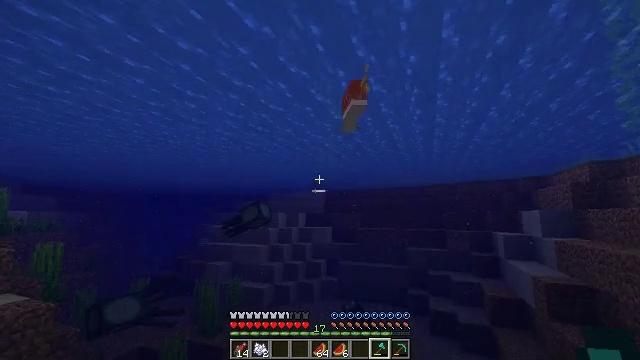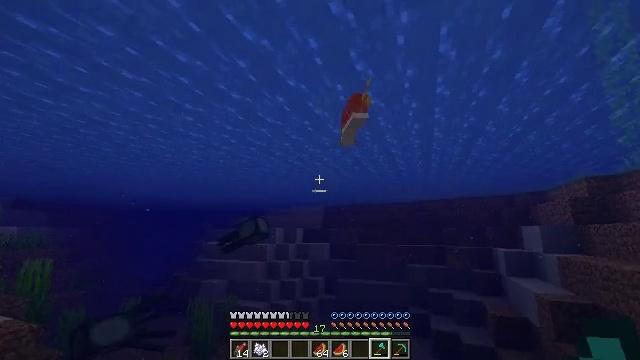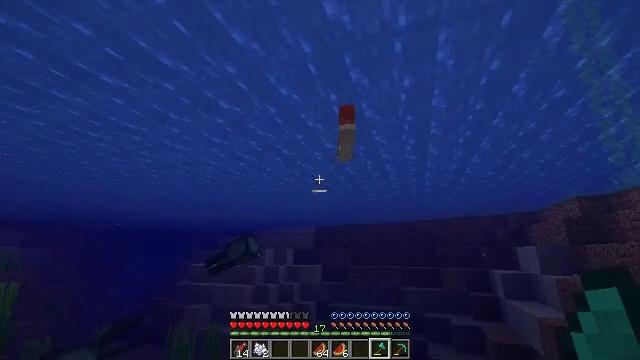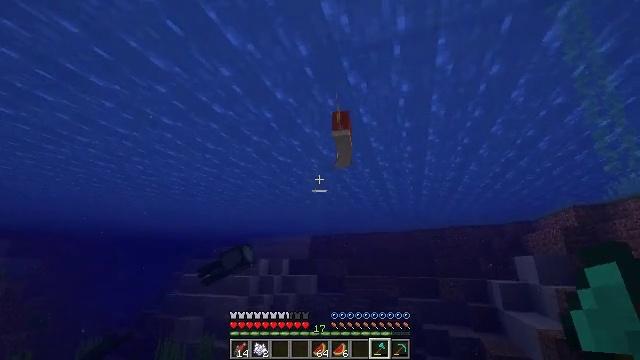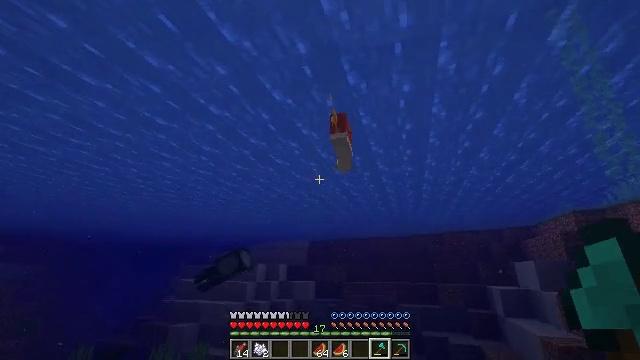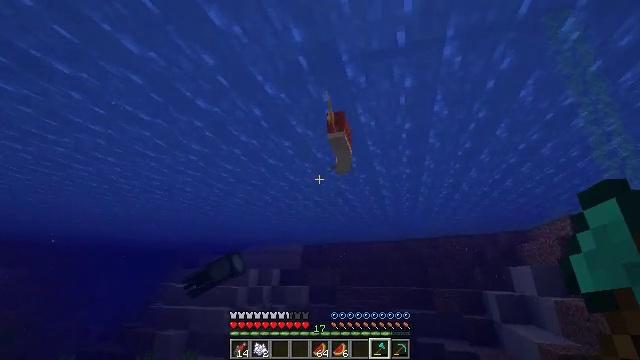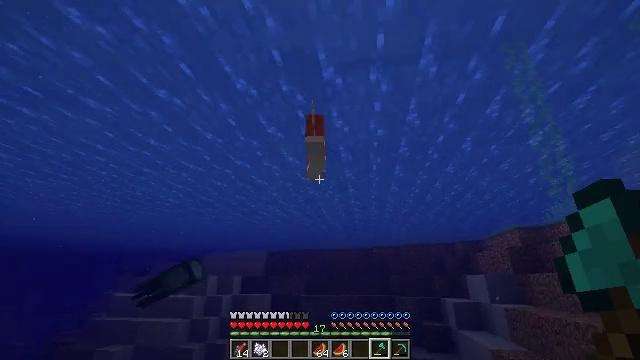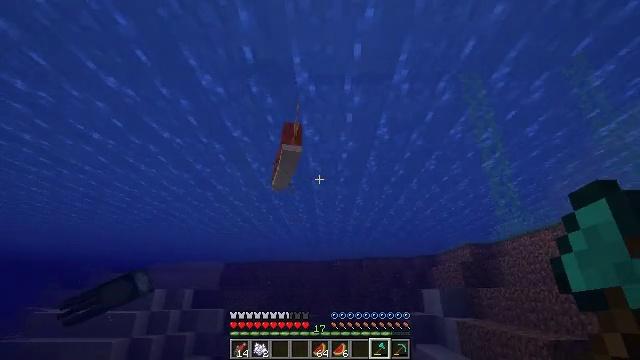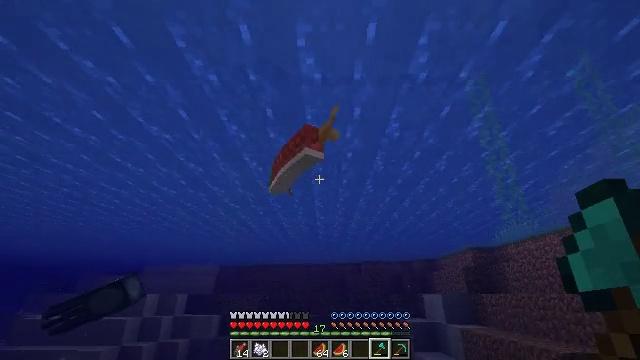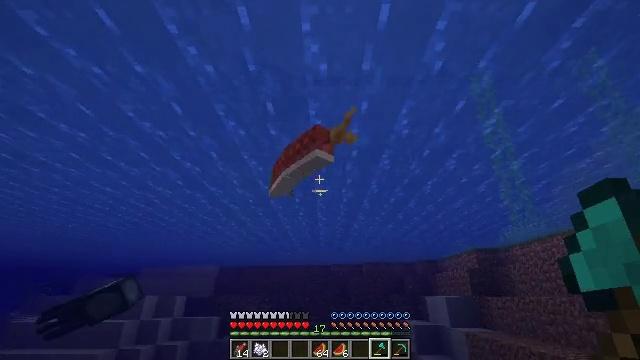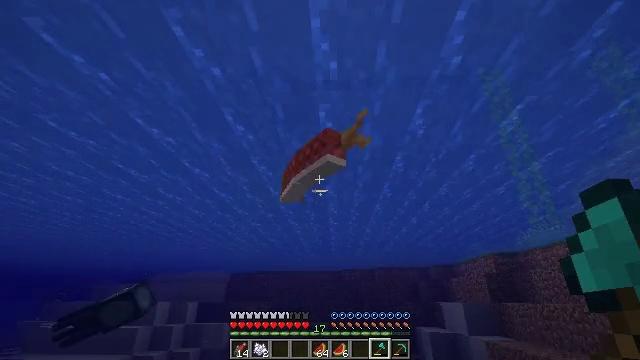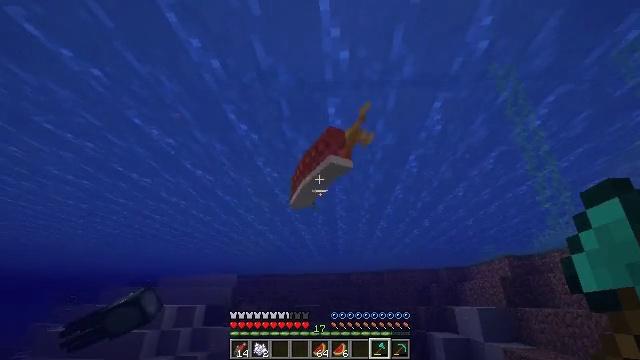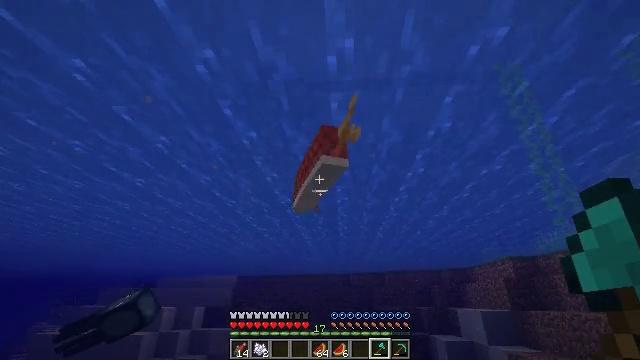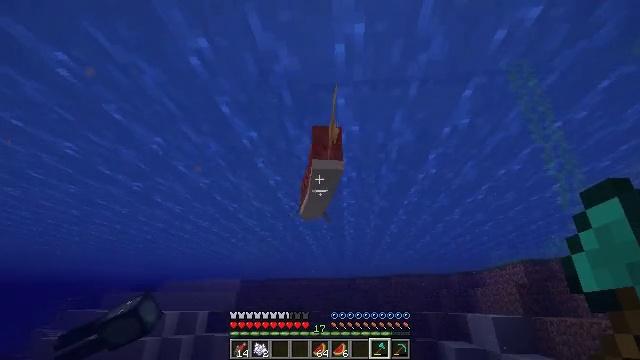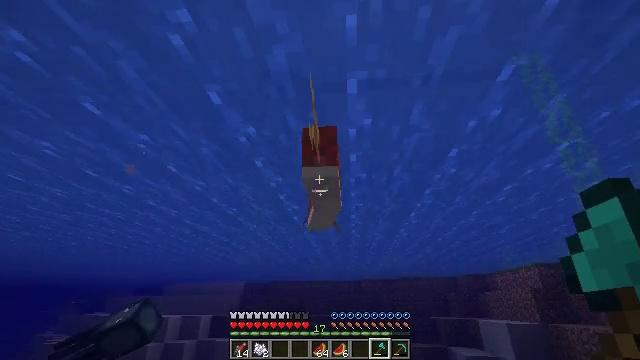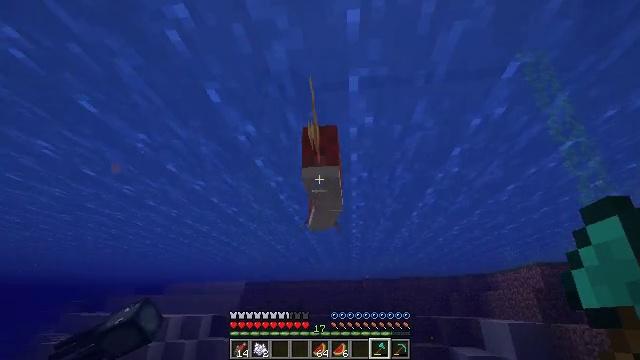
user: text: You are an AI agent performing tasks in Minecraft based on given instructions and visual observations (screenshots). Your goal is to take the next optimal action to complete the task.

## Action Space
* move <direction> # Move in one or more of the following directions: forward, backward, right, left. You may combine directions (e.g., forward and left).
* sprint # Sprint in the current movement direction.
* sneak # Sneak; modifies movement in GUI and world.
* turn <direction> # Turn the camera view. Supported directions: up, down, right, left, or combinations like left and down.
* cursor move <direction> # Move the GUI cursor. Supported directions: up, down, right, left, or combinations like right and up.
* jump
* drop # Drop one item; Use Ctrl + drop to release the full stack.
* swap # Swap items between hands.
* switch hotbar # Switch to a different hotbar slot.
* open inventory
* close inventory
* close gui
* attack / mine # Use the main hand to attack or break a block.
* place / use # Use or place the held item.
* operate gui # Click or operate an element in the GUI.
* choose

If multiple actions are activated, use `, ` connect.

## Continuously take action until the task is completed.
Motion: motion action
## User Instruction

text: Fish and kill the salmon.
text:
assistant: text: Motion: move forward, turn up
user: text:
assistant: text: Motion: move forward, turn right and up
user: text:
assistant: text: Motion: move forward, turn up
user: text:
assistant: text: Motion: move forward, turn up
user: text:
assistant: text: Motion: move forward, sprint, turn right
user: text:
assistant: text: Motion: move forward, sprint, turn right and up
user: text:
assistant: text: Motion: move forward, sprint, turn right and up
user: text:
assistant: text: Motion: move forward
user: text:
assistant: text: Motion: move forward
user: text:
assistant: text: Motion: move forward, turn left
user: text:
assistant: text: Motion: move forward, turn left
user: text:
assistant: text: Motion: move forward
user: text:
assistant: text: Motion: move forward
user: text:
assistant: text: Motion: move forward
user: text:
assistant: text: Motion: move forward, attack / mine
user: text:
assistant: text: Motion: move forward, attack / mine
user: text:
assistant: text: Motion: move forward, turn left and down, attack / mine
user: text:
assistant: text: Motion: move forward, turn down, attack / mine
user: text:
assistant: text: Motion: move forward, turn down, attack / mine
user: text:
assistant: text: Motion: attack / mine